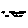
Label: smiley face